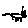
Label: cat